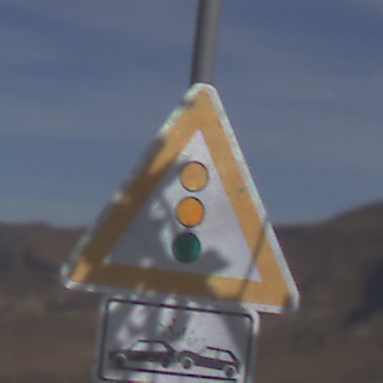
Verkehrszeichen: Lichtzeichenanlage
Zusatzzeichen unten: Entfernungsangaben2
Umgebung: Outdoor, Nature
Tageszeit: MorningAfternoon
Wetter: PartlyCloudy
Licht: Natural
Jahreszeit: NotSpecified
Kontrast: HighContrast